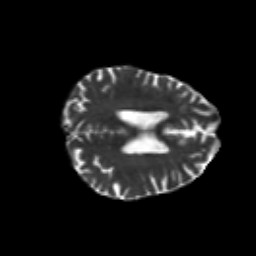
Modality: T2w
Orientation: axial
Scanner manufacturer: siemens
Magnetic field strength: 3 T
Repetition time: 6.8 s
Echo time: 0.093 s